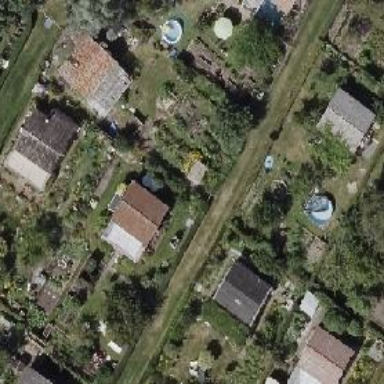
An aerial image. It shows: Fenced plot in the allotments area.